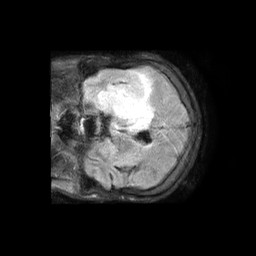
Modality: FLAIR
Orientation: coronal
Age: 58
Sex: female
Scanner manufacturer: philips
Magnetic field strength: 1.5 T
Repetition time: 6 s
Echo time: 0.1043 s